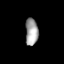
Tissue: lung
Cell type: Epithelial cells
Senescence score: 0.1762
Nuclear area (px): 338
Mean DAPI intensity: 161.479